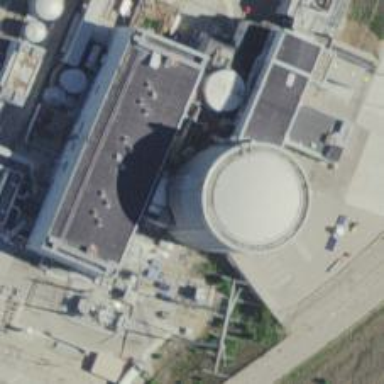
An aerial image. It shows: Nuclear power generator.